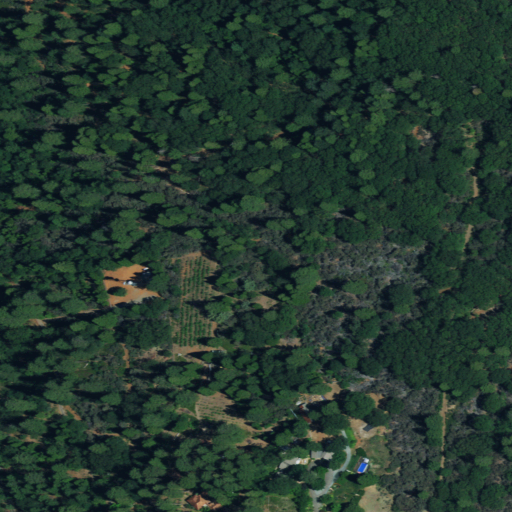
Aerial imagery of mountain in California named Osborne Hill containing evergreen forest, mixed forest, open development, deciduous forest, and low intensity development